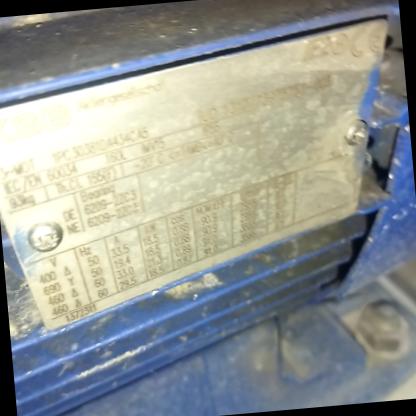
Klasa: tabliczka-znamionowa